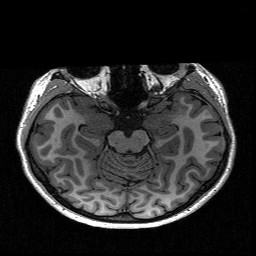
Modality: T1w
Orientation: coronal